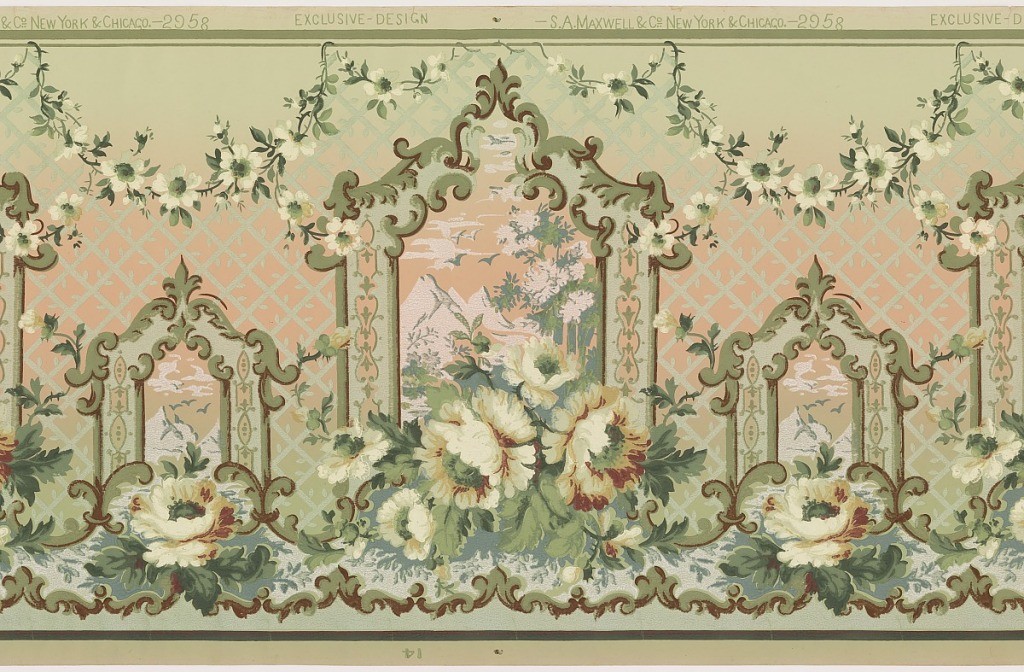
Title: Frieze
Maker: Maxwell & Co., S.A., Chicago, Illinois, USA
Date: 1905–1915
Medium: Machine-printed paper
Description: Landscape medallions printed in an architectural framework, against background of trellis and floral swags. The companion sidewall is 1979-91-918.